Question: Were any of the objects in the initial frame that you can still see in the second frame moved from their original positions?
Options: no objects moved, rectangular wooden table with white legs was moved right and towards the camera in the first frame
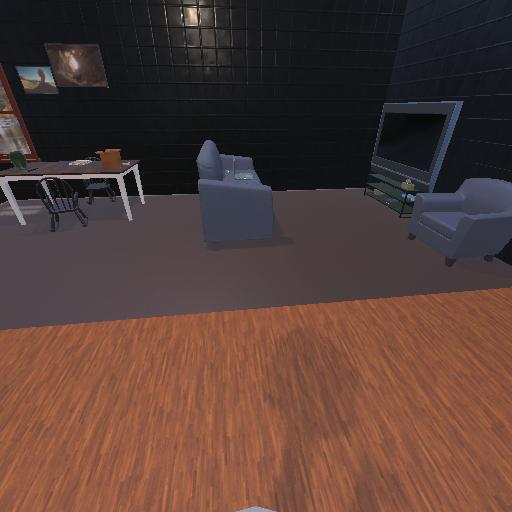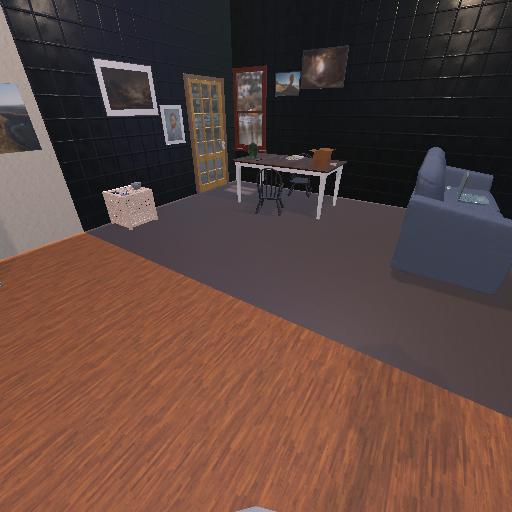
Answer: no objects moved